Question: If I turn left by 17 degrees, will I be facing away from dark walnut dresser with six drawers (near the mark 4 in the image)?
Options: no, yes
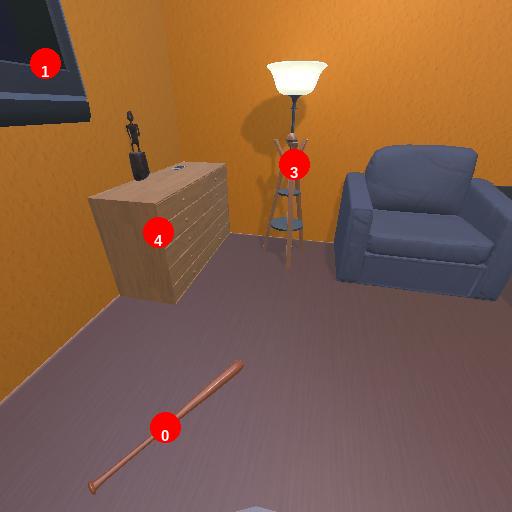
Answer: no